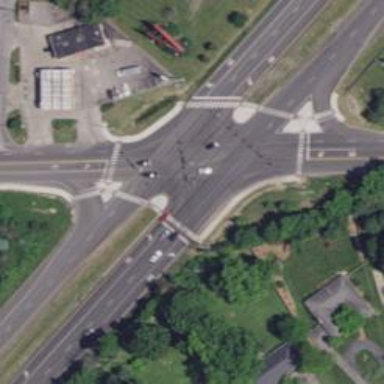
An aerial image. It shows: Marked crossing on footway.